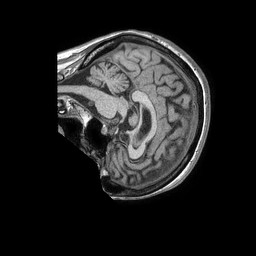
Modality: T1w
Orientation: sagittal
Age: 80
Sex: female
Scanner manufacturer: philips
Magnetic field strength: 1.5 T
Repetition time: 0.007937 s
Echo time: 0.00373 s